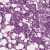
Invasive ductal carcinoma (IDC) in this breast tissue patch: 1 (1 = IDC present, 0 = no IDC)